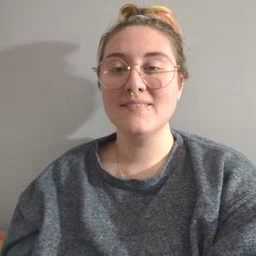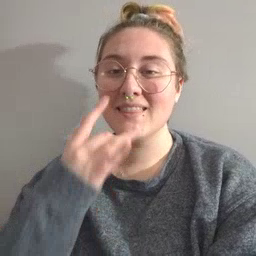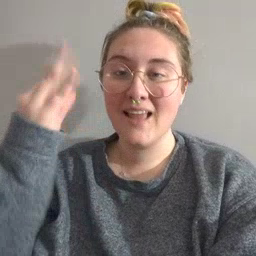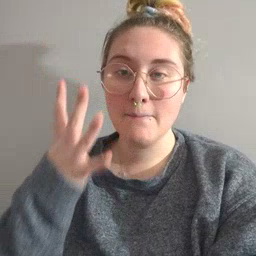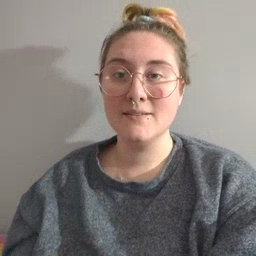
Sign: lamp